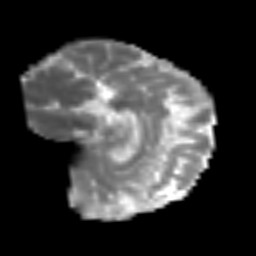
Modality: MD
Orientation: sagittal
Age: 56
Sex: male
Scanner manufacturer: siemens
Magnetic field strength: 3 T
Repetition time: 3.2 s
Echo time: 0.081 s